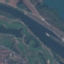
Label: River